Question: I have a view that design view like :

Here i impose some entry validation when click save button I want to display me error message in my expecting display region. How can it possible?
My Controller Action is :
'''
[HttpPost]
public ActionResult Save(COA_ChartsOfAccount oCOA_ChartsOfAccount)
{
try
{
if (this.ValidateInput(oCOA_ChartsOfAccount))
{
COA_ChartsOfAccount oParent = new COA_ChartsOfAccount();
oParent = oParent.Get(oCOA_ChartsOfAccount.ParentHeadID);
if (oCOA_ChartsOfAccount.IsChild)
{
oCOA_ChartsOfAccount.ParentHeadID = oParent.AccountHeadID;
}
else
{
oCOA_ChartsOfAccount.ParentHeadID = oParent.ParentHeadID;
}
oCOA_ChartsOfAccount = oCOA_ChartsOfAccount.Save();
return RedirectToAction("RefreshList");
}
return View(oCOA_ChartsOfAccount);
}
catch (Exception ex)
{
return View(oCOA_ChartsOfAccount);
}
}
'''
Note : I want to make common partial view for error message display. (Like exception error message, validation message, all kind of user notification message)
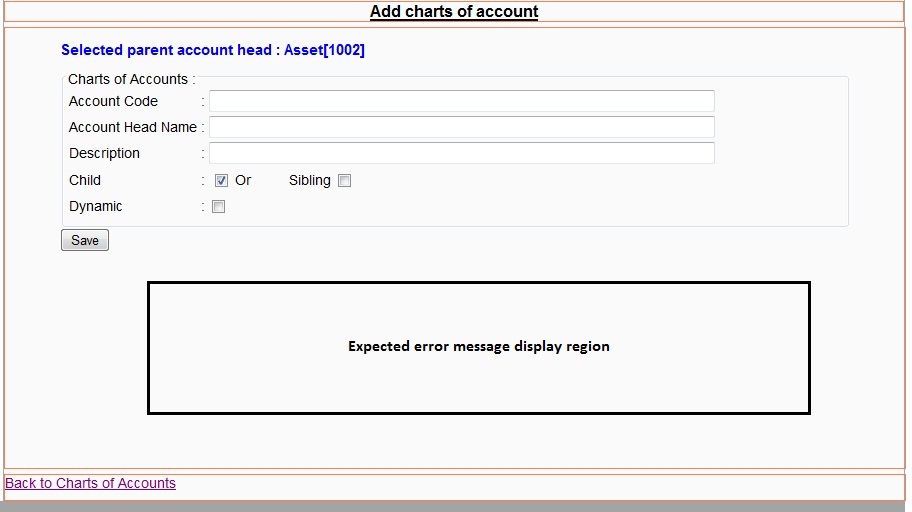
Answer: With your current set up
To display an error message
In your controller:
'''
catch (Exception ex)
{
TempData["message"] = "Custom Error Messge";
return View(oCOA_ChartsOfAccount);
}
'''
In your view:
'''
<div style="color: red;font-weight:900;">@TempData["message"]</div>
'''